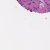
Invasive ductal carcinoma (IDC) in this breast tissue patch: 0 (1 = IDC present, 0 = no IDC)